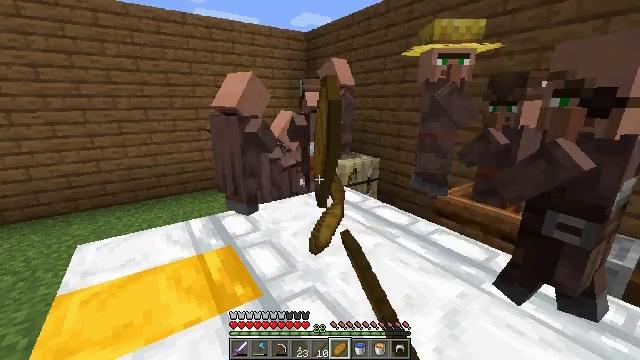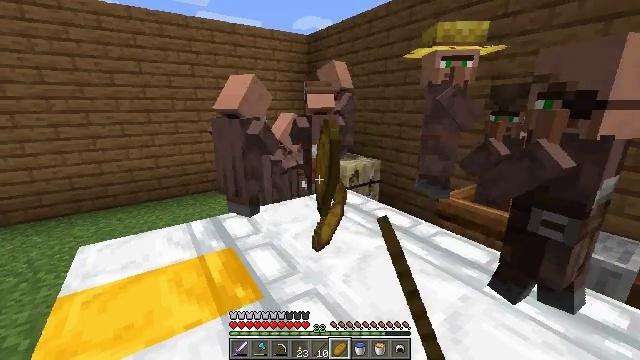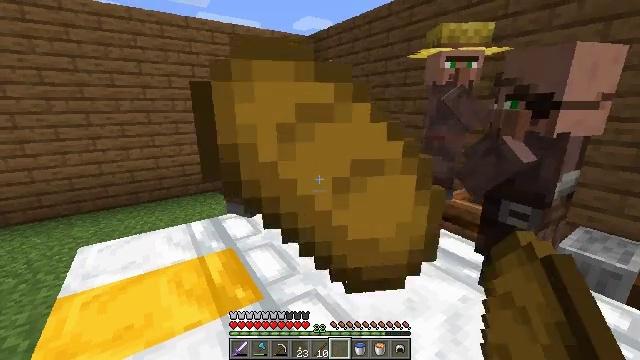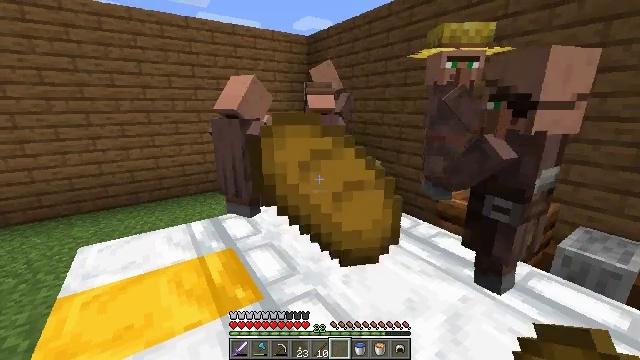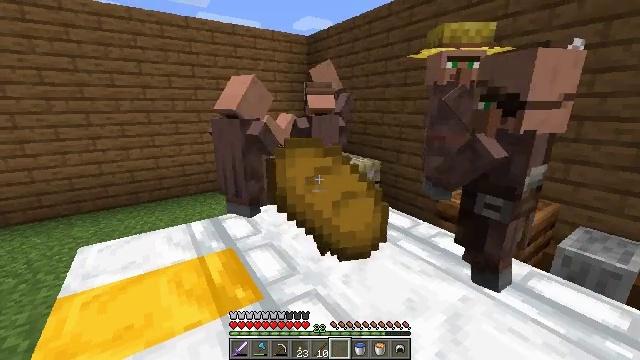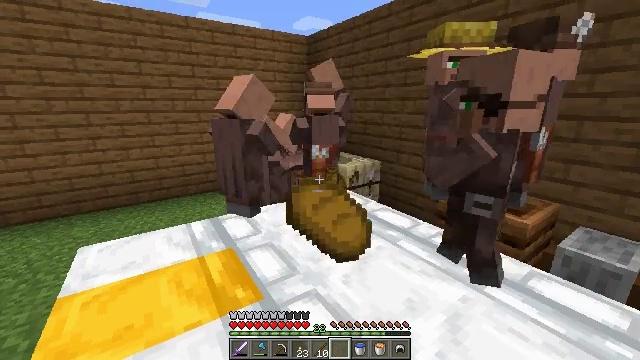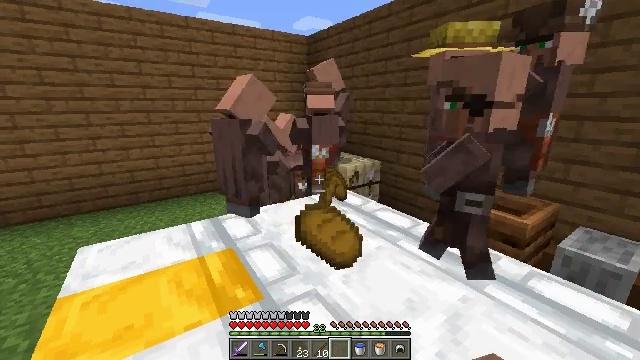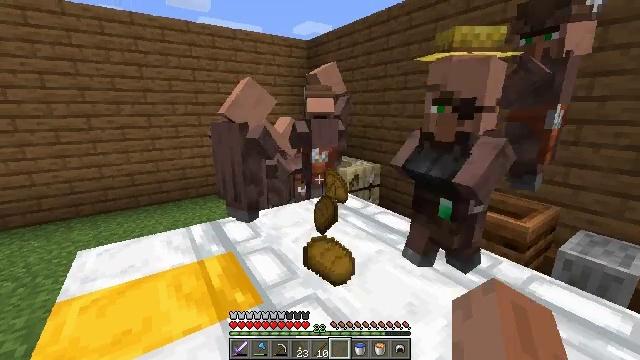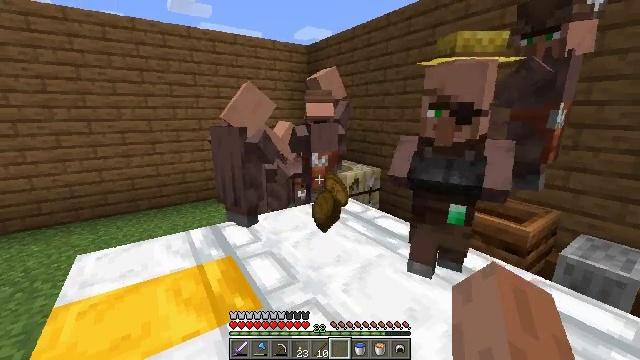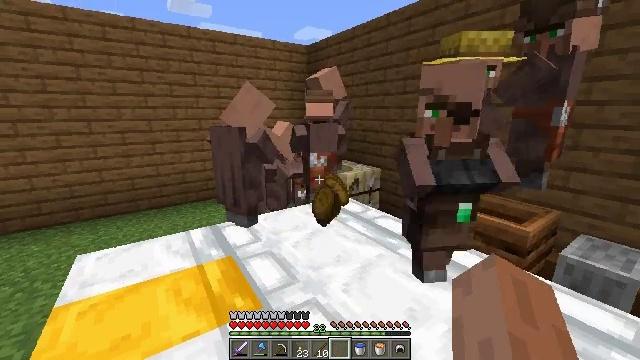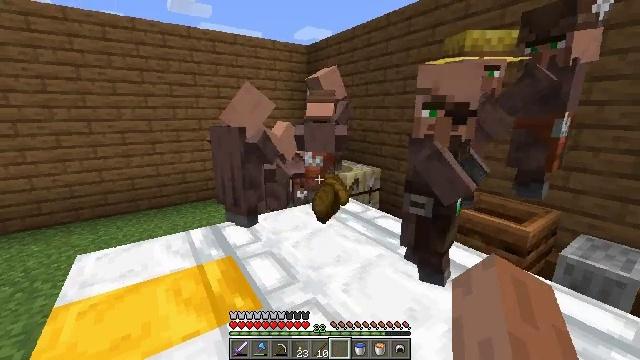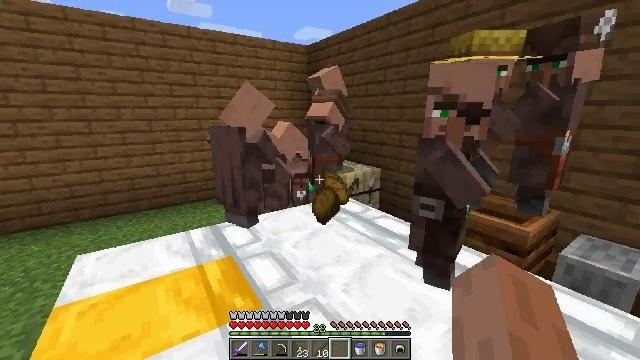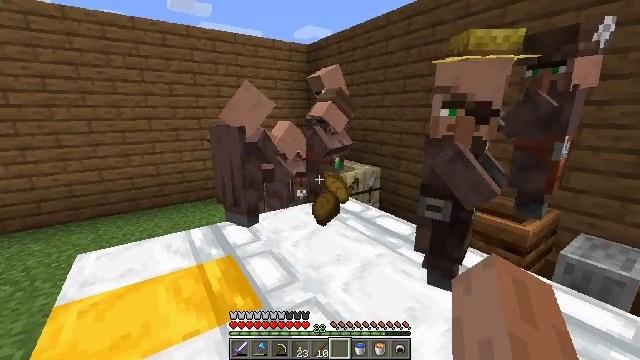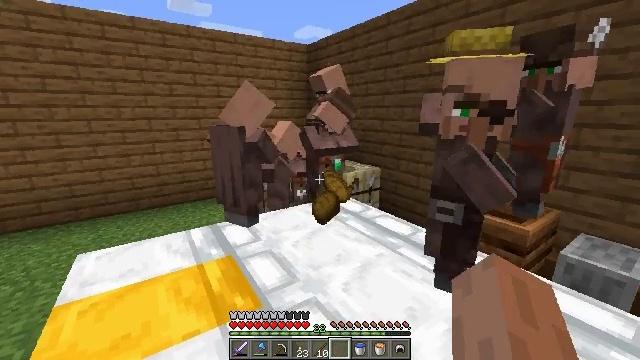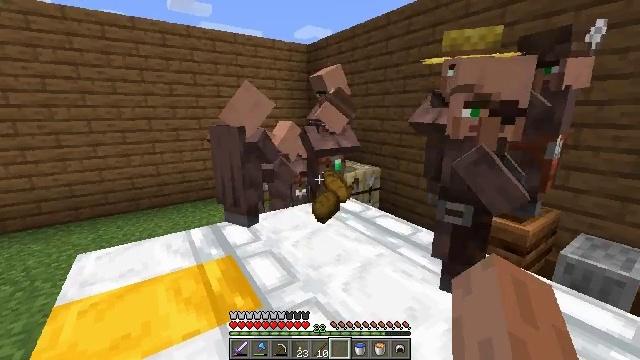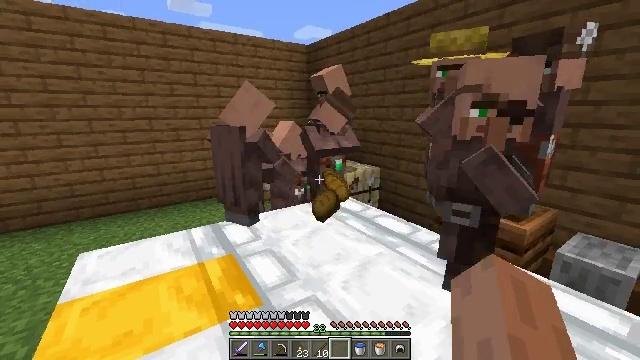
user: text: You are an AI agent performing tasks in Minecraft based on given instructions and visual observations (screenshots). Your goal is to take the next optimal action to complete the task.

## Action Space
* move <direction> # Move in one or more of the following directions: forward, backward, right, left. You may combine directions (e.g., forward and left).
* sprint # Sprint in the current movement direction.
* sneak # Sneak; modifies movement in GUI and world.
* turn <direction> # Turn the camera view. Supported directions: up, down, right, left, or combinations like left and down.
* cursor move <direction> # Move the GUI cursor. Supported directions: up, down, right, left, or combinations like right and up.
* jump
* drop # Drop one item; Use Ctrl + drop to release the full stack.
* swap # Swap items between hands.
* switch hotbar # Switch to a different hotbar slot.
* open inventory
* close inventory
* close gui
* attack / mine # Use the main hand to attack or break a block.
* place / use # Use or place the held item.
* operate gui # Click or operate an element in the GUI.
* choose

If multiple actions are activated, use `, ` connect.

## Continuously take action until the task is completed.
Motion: motion action
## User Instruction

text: Assemble a diamond axe at the crafting table.
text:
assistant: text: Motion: drop
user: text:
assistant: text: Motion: no_op
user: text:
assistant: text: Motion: drop
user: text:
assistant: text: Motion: drop
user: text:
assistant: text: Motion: no_op
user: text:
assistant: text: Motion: drop
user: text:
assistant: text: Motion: drop
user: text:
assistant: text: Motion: drop
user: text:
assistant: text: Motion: no_op
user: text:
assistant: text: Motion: drop
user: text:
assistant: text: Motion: drop
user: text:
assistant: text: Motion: drop
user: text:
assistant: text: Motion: no_op
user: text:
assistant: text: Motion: no_op
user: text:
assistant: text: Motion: move back
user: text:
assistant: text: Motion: move back
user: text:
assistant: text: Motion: move back
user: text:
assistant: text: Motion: move back
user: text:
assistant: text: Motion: move back
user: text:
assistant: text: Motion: move back
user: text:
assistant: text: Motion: move back
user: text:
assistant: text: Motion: move back
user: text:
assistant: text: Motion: move back, turn right and up
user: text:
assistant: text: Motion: move back, turn right and up
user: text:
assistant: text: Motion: move back, turn right
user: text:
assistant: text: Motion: move back, turn right
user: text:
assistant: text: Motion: move back, turn right and up
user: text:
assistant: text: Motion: move back, turn right and up
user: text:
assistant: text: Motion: move back, turn right and up
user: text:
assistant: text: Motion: move back, turn right and up